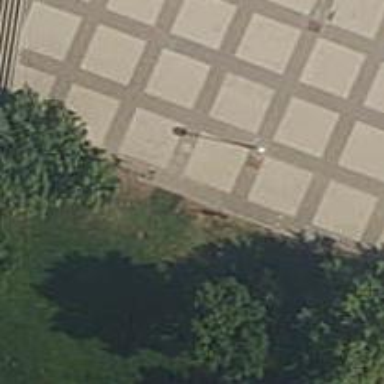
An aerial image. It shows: Brown bench.